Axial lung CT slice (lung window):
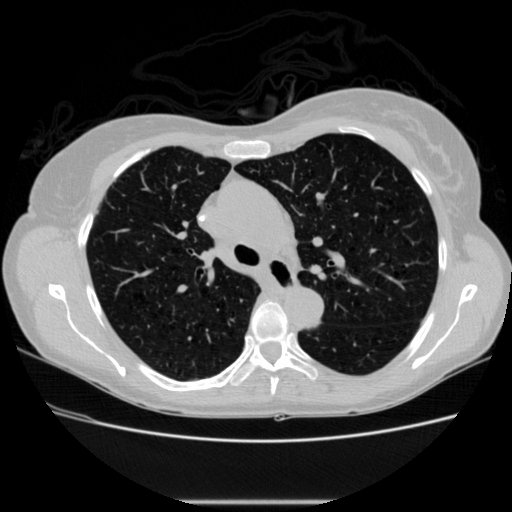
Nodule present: no